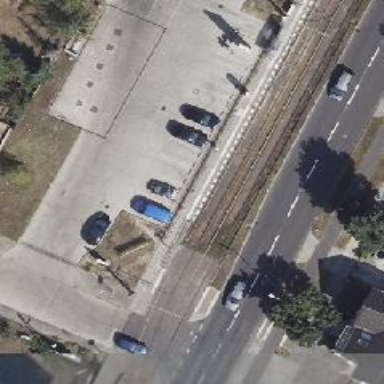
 specifically for trams. The platform has shelter."